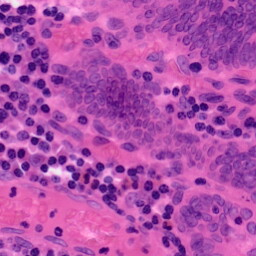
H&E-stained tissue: Colon